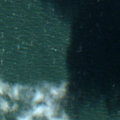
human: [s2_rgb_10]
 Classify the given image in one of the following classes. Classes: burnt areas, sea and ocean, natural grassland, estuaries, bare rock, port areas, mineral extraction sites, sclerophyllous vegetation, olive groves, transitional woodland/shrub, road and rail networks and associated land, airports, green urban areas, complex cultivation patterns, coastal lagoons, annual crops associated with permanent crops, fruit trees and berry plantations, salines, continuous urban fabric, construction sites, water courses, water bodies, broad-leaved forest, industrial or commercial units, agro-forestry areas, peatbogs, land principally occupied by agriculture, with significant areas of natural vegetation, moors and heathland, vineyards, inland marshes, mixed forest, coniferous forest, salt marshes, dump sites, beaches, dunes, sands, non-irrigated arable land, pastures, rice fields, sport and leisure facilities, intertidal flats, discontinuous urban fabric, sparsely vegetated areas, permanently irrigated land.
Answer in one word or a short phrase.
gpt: sea and ocean